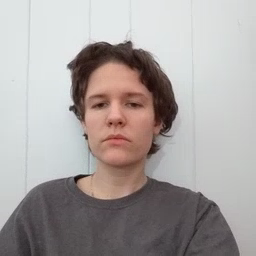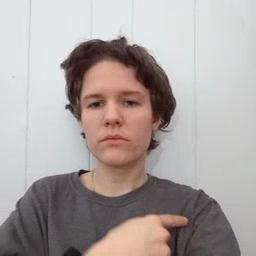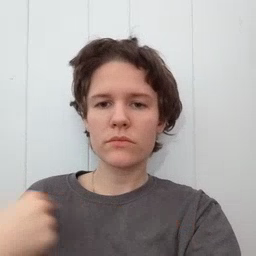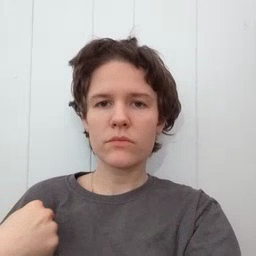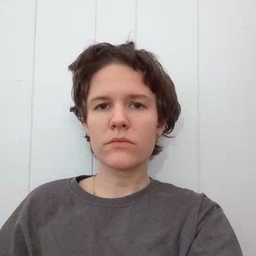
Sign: weus